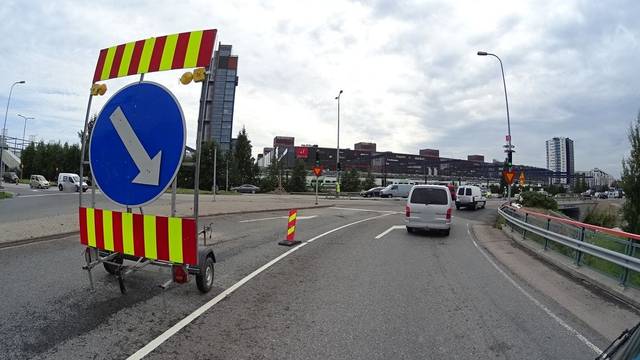
Region: Finland
Coordinates: 60.22, 24.814